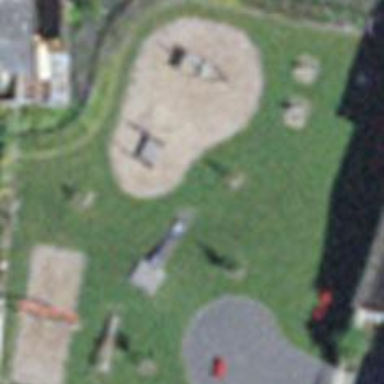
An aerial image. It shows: Playground area for leisure land.